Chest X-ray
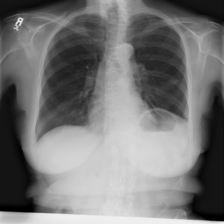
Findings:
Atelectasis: positive
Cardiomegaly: negative
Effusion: positive
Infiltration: negative
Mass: negative
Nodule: negative
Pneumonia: negative
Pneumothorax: negative
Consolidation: negative
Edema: negative
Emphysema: negative
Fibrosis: negative
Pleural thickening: negative
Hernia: negative